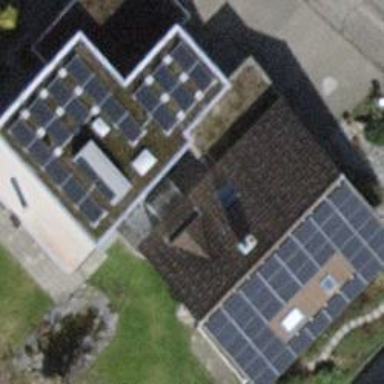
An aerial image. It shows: Solar power generator using photovoltaic method with solar photovoltaic panel types.